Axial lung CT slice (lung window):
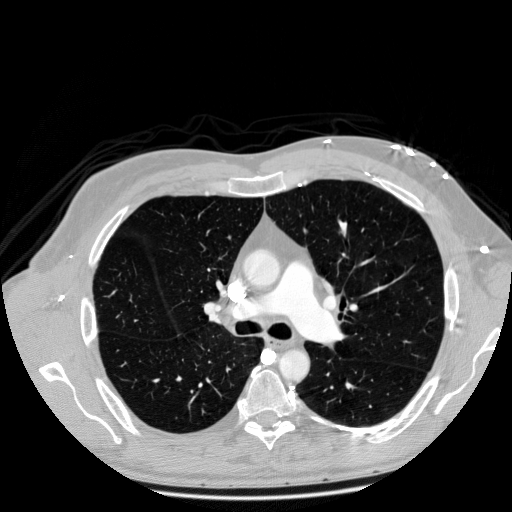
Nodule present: no